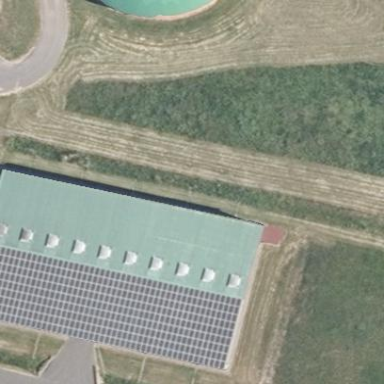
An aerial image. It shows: Small solar photovoltaic panel generator inside building.